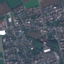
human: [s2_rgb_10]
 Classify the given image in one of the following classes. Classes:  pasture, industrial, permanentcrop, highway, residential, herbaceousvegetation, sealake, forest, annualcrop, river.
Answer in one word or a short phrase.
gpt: Residential